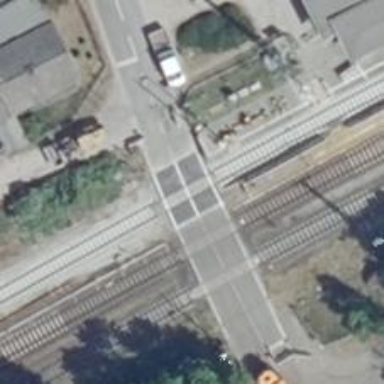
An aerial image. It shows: Railway level crossing.